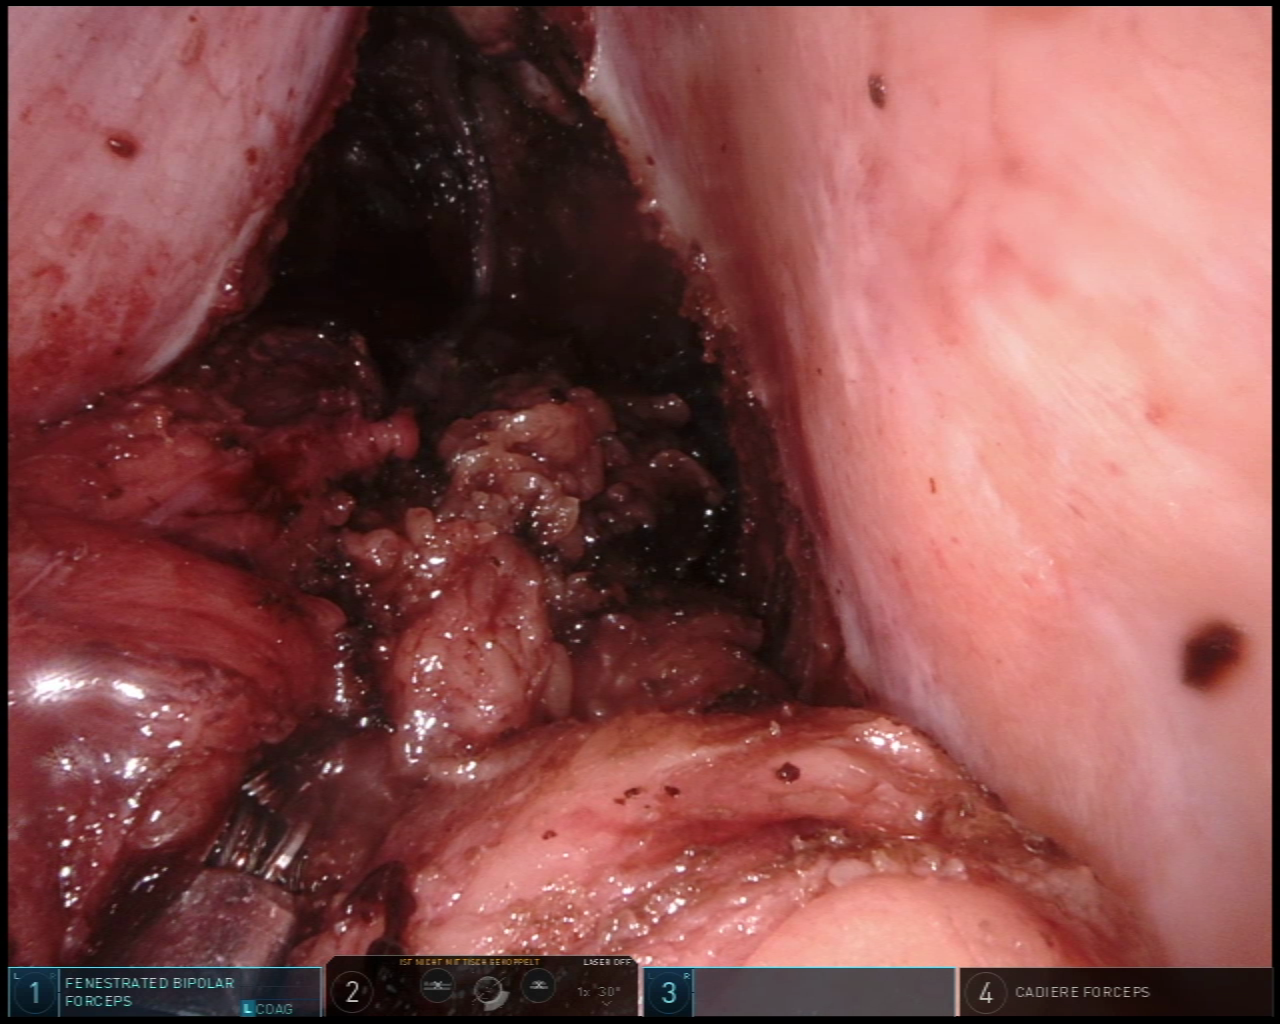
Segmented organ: vesicular_glands
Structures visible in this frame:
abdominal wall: no
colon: no
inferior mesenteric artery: no
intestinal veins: no
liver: no
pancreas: no
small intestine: no
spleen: no
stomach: no
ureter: no
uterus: no
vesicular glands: yes